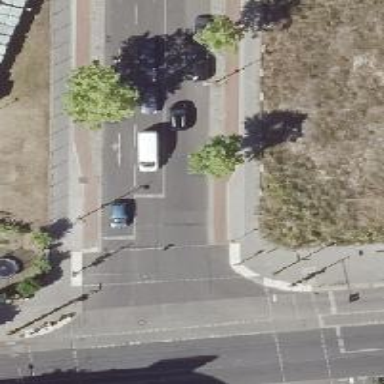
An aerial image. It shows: Road with traffic signals.